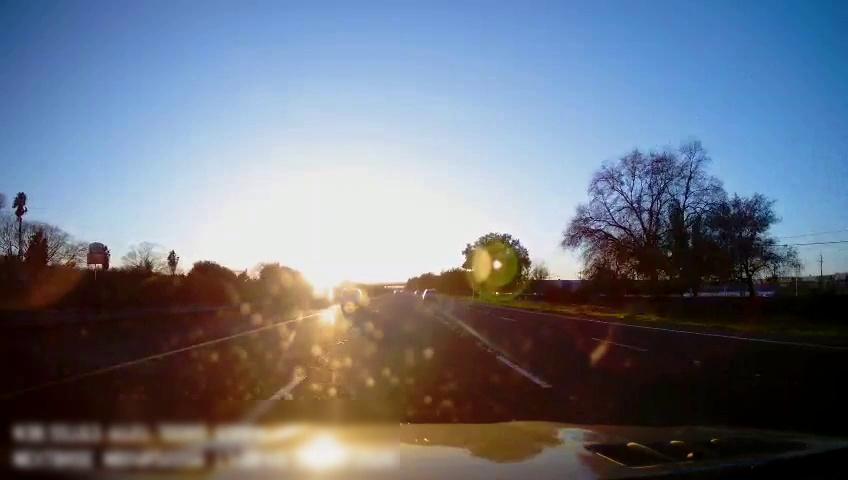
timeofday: Day
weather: Sunny
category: Drivable Space
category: Vehicles | SUV
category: Vehicles | SUV
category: Lanes | Alternate Lane
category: Lanes | Current Lane
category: Lanes | Current Lane
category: Lanes | Alternate Lane
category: Lanes | Alternate Lane